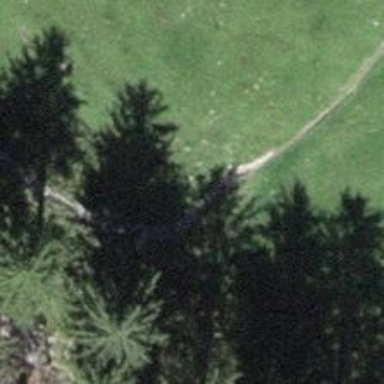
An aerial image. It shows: Path.